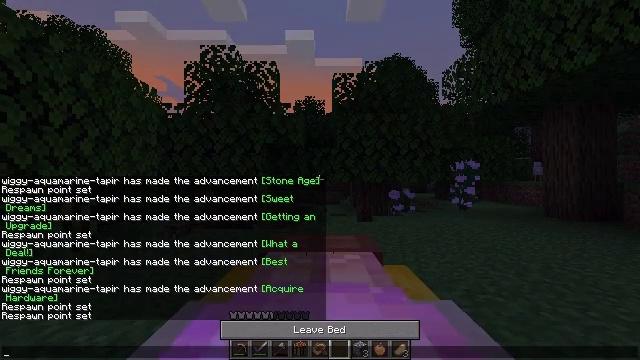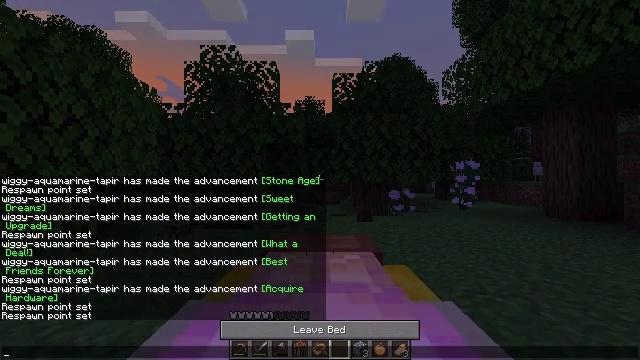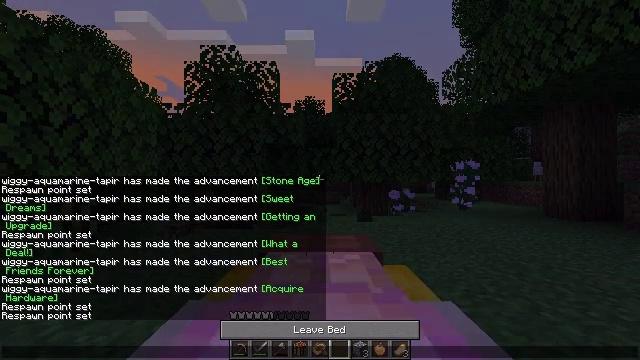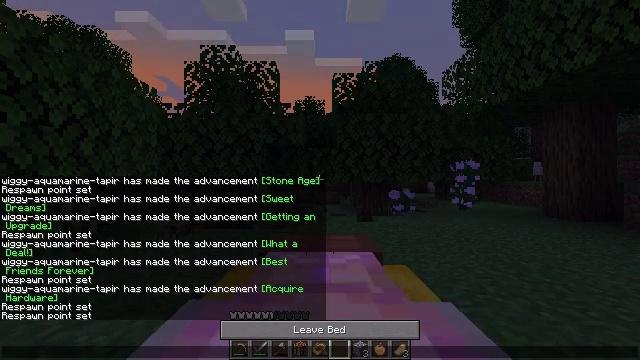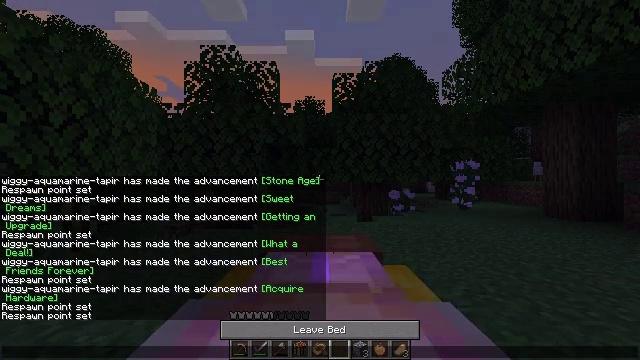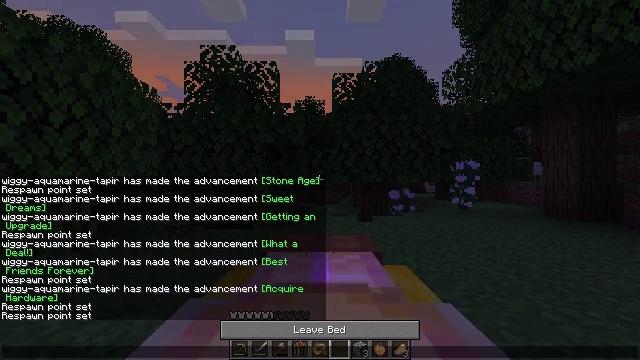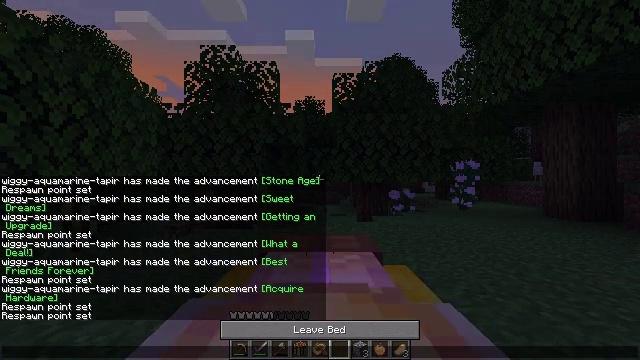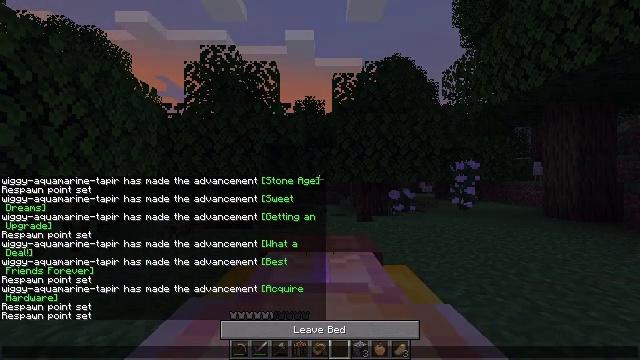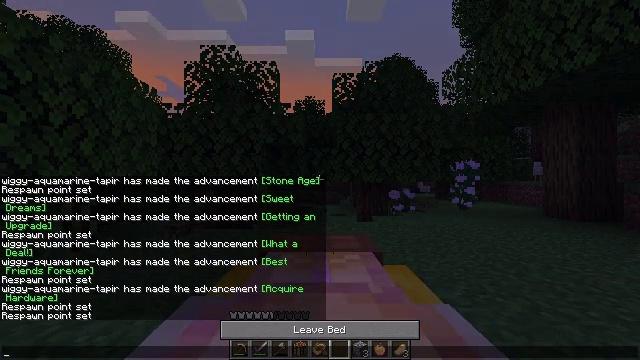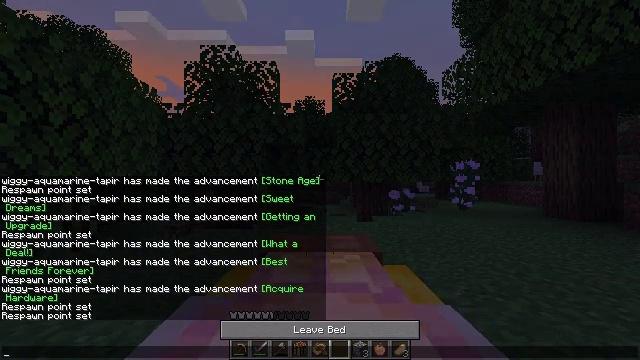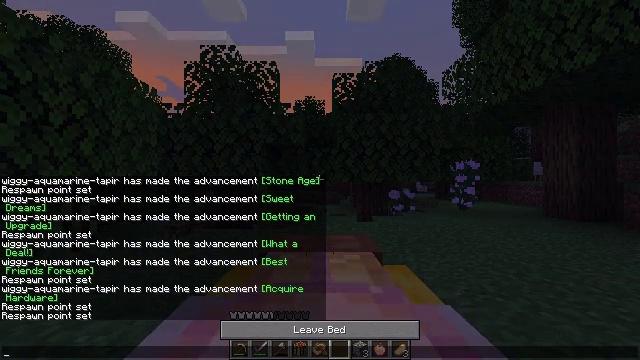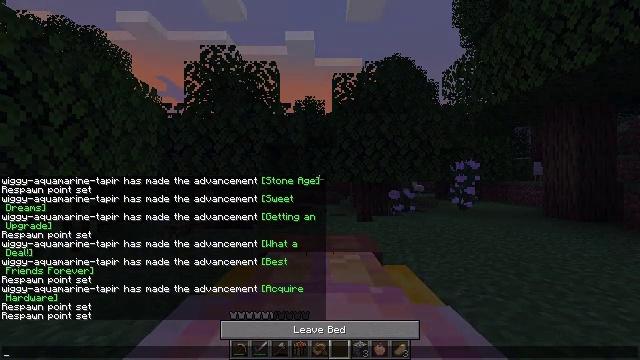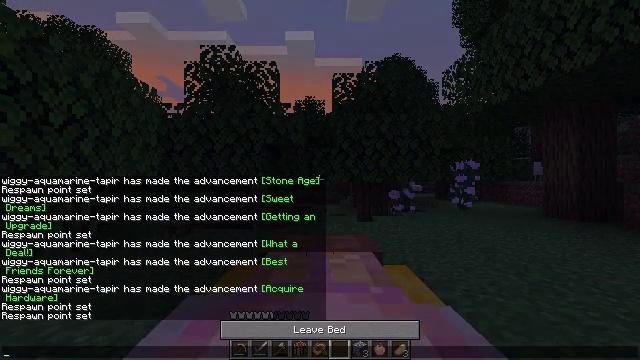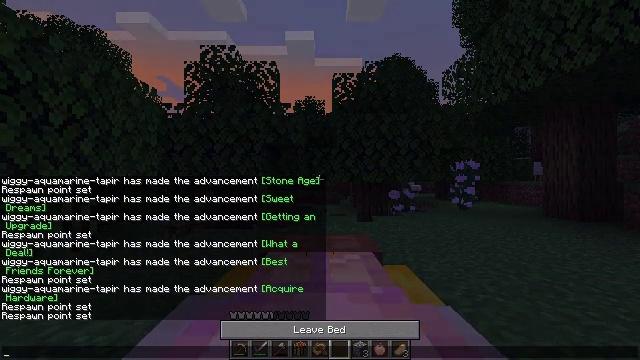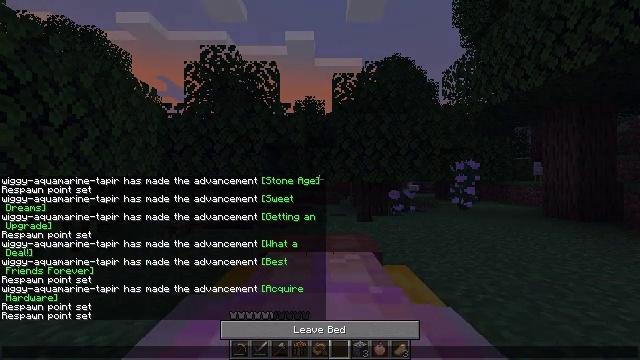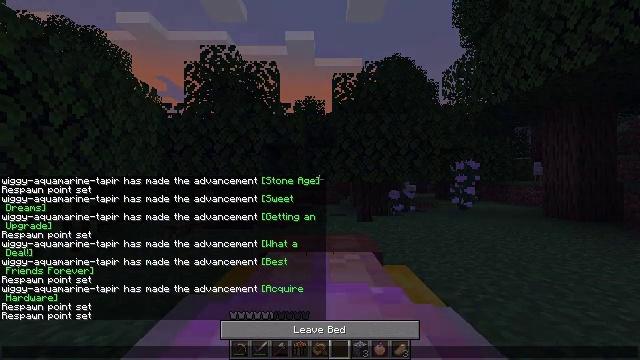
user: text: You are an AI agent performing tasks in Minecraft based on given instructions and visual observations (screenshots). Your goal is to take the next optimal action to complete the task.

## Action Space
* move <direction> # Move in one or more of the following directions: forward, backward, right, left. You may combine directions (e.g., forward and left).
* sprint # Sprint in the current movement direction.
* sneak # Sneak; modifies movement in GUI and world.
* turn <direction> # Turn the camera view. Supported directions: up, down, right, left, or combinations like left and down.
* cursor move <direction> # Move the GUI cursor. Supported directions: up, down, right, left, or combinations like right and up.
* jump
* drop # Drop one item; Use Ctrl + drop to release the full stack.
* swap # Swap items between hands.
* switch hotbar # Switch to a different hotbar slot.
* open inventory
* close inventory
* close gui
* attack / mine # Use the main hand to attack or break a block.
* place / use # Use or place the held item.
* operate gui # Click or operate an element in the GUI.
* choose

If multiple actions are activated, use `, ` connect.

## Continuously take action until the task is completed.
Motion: motion action
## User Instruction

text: Mine the yellow bed to pick it up.
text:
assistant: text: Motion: no_op
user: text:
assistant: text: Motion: no_op
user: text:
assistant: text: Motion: no_op
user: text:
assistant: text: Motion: no_op
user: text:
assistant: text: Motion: no_op
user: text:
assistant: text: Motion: no_op
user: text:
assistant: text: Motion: no_op
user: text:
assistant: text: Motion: no_op
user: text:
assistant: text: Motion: no_op
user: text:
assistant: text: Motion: no_op
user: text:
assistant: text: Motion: no_op
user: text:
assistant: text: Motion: no_op
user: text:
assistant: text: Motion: no_op
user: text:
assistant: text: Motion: no_op
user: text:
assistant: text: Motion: no_op
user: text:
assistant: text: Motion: no_op
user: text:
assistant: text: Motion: no_op
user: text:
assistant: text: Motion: no_op
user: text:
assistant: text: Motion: no_op
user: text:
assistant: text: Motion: no_op
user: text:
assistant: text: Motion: no_op
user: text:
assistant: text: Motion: no_op
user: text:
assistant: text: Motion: no_op
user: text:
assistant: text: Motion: no_op
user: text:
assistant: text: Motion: no_op
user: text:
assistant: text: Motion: no_op
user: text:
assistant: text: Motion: no_op
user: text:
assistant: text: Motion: no_op
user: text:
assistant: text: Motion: no_op
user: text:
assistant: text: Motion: no_op